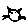
Label: cat